Question:
when I want to select a row with row names as 'CYP3A4', a different row with similar name was selected. Is it a bug for R or a default function? How can I avoid this?
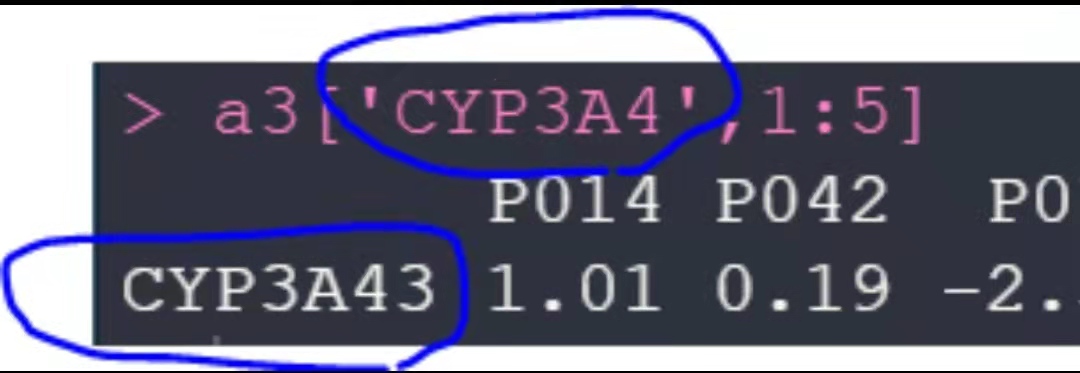
Answer: What you're seeing is "partial matching" that occurs when your data is in a dataframe rather than a matrix. Compare for example the behaviour of a matrix and dataframe with:
'''
matrix.a3 <- matrix(1:10, 2, 5, dimnames=list(c("CYP3A33", "CYP3A43"),
paste0("P01",1:5)))
a3 <- data.frame(matrix.a3)
a3
# P011 P012 P013 P014 P015
# CYP3A33 1 3 5 7 9
# CYP3A43 2 4 6 8 10
a3['CYP3A4',1:5]
# P011 P012 P013 P014 P015
#CYP3A43 2 4 6 8 10
matrix.a3['CYP3A4',1:5]
#Error in matrix.a3["CYP3A4", 1:5] : subscript out of bounds
'''
This is mentioned in the <URL> for '[.data.frame' saying:
> Both [ and [[ extraction methods partially match row names. By default
neither partially match column names, but [[ will if exact = FALSE
(and with a warning if exact = NA). If you want to exact matching on
row names use match, as in the examples.
The easiest solution would be to store your data in a matrix if it is all one type, but if that's not suitable you can work around by selecting with a logical index, rather than by string:
'''
a3[rownames(a3) == "CYP3A4", 1:5]
#[1] P011 P012 P013 P014 P015
#<0 rows> (or 0-length row.names)
'''
or by using 'match':
'''
a3[match("CYP3A4", row.names(a3)), ]
# P011 P012 P013 P014 P015
#NA NA NA NA NA NA
'''
Note the different results that they give, depending on which is more useful for you